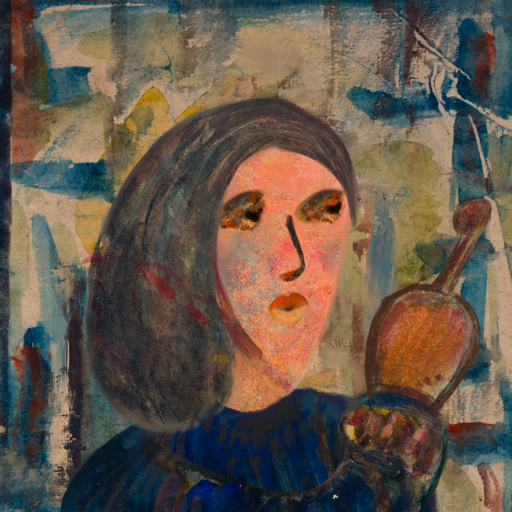
Background: Orphan, Head And Neck Side: Irani, Face Side: Gypsy_Queen, Bust: Pipe, Hair Side: Gypsy_Mother, Head Accessory: Blank, Second Necklace: Blank, Necklace: In_The_Sun, Baby: Blank